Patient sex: M
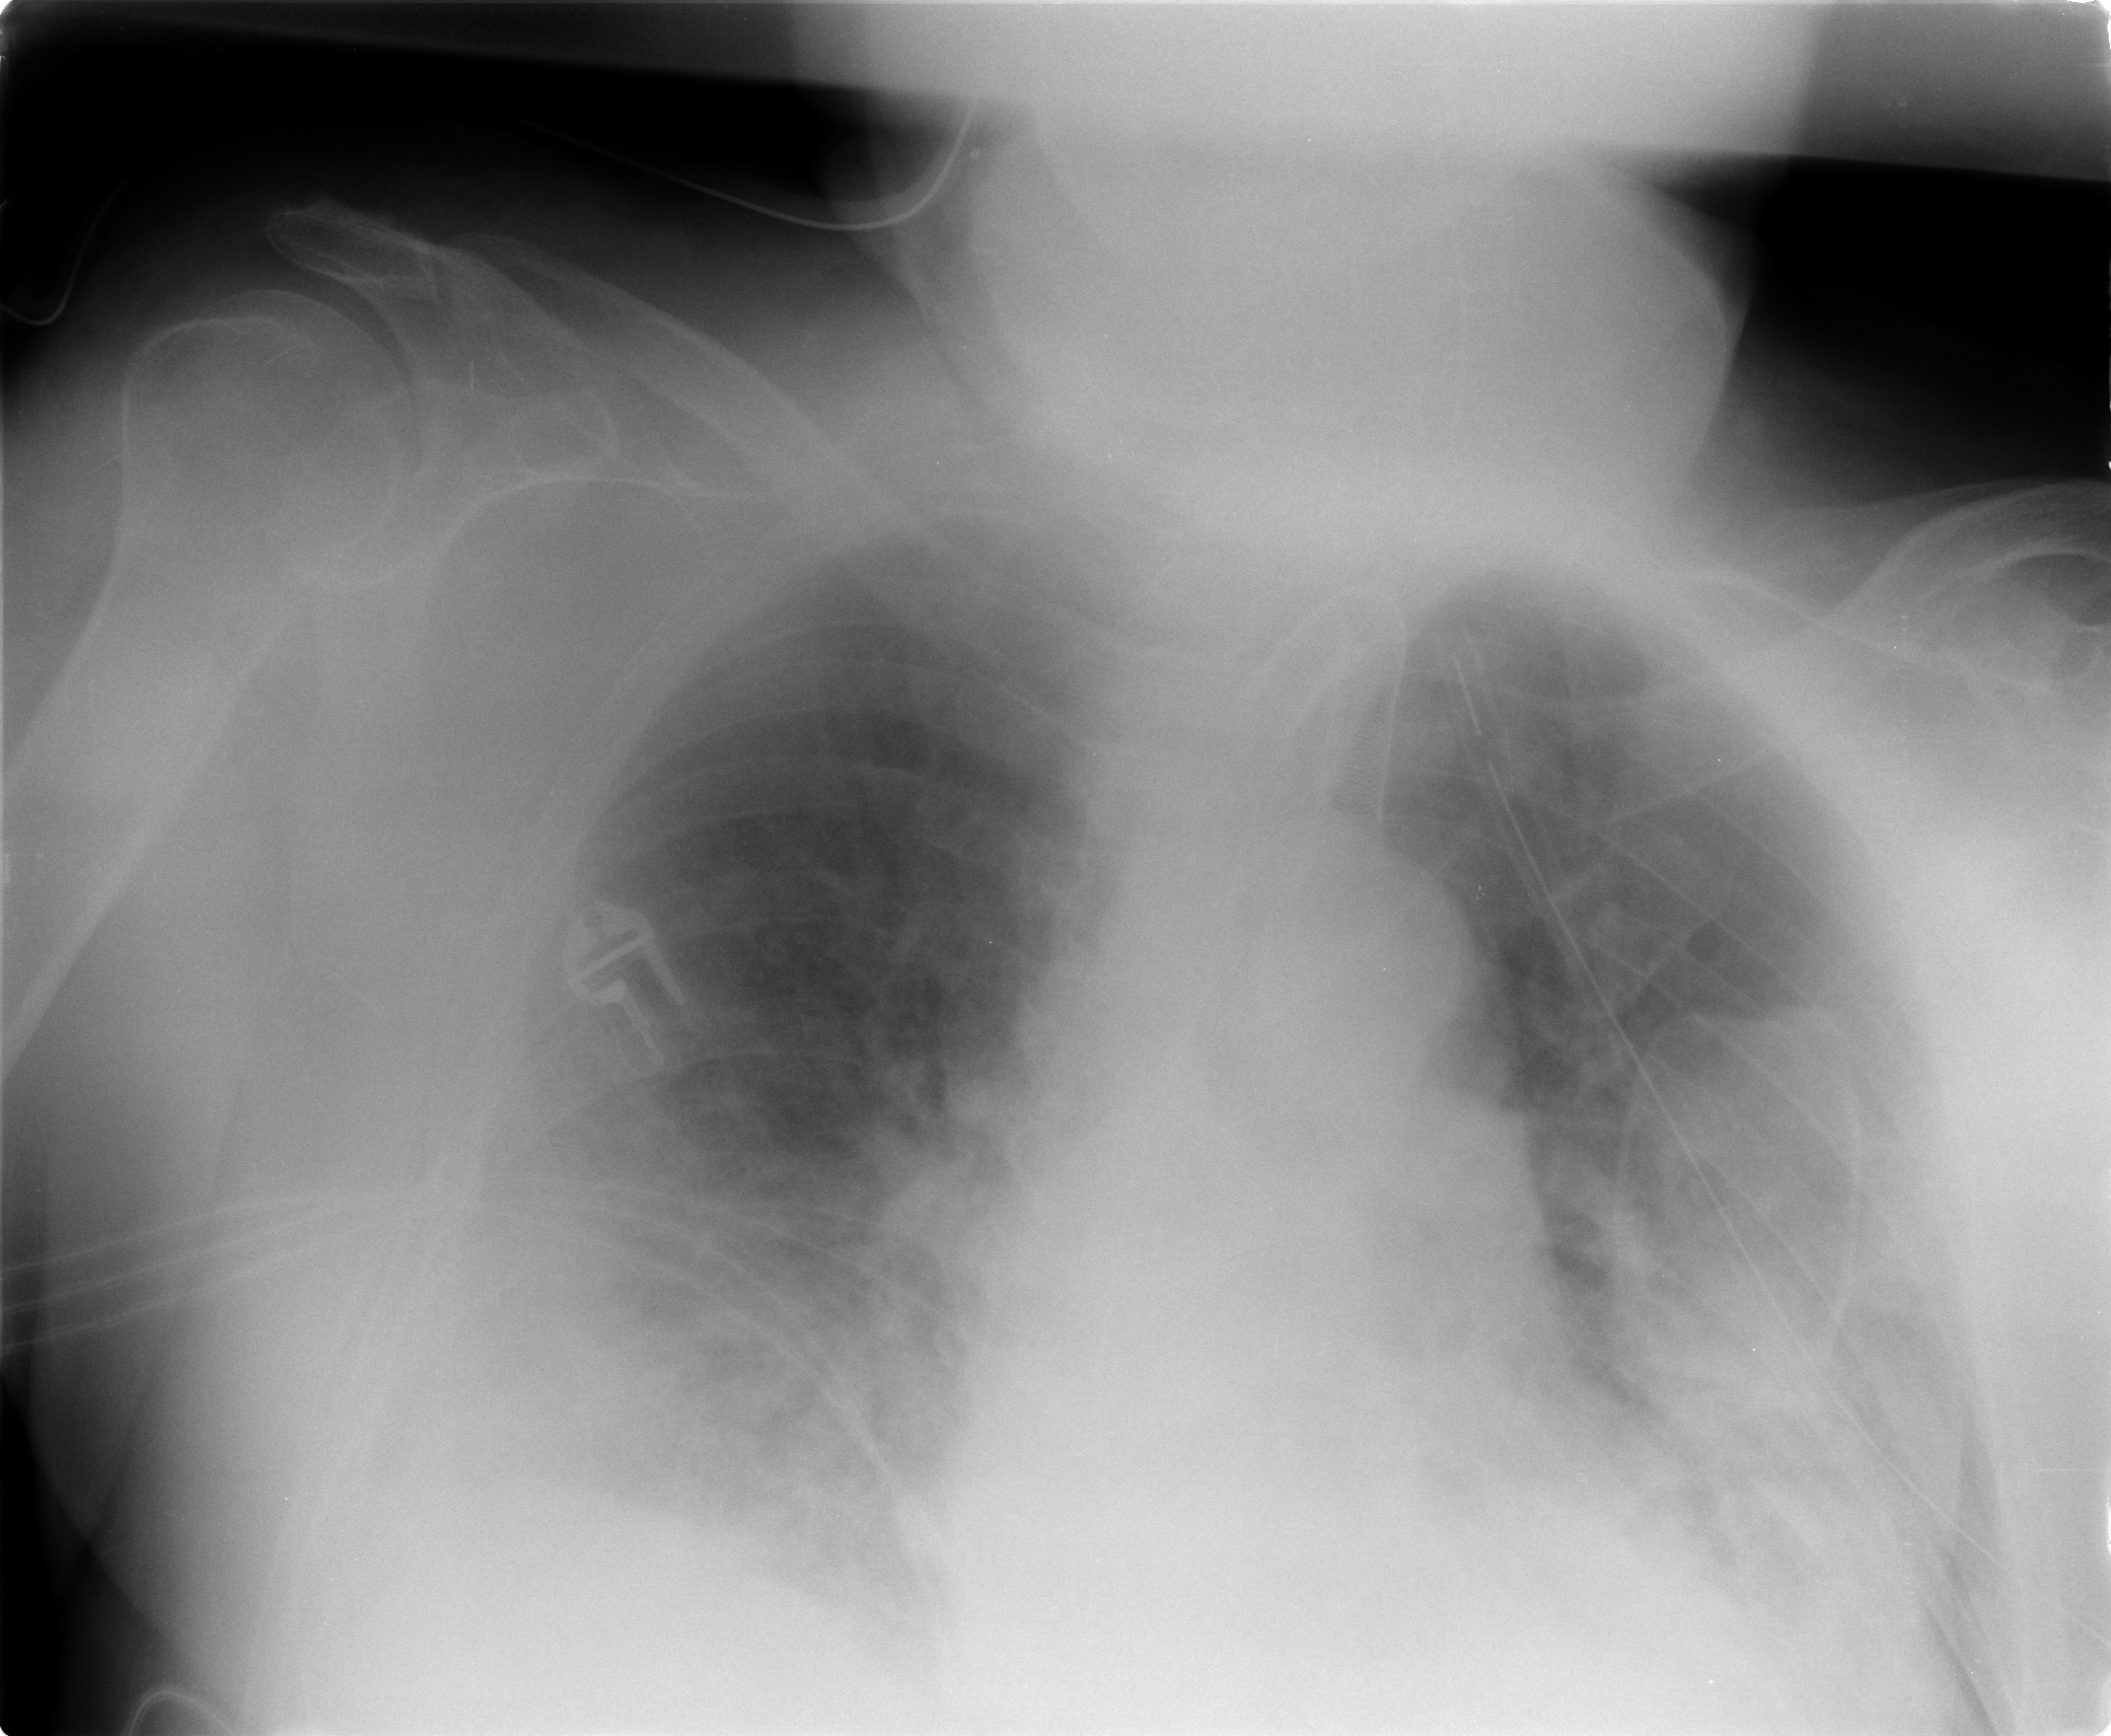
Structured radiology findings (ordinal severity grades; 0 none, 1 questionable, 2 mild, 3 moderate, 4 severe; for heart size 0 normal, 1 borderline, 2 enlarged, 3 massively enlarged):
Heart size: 2
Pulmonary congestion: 2
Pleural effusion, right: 2
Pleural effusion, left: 1
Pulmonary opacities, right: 2
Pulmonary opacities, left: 3
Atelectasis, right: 3
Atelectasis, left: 2